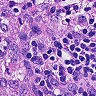
Metastatic tissue present: no